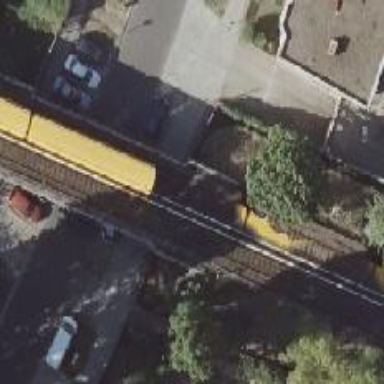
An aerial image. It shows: Bridge with electrified bottom rail tracks.